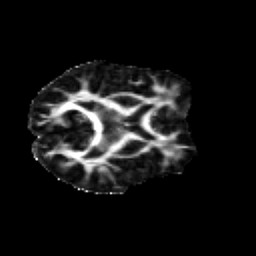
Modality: FA
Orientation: axial
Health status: healthy
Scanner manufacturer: siemens
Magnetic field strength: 3 T
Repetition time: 10 s
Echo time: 0.092 s